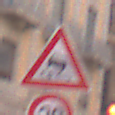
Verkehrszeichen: SchleuderOderRutschgefahr
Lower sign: Geschwindigkeit20
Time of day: MorningAfternoon
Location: Outdoor (Urban)
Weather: PartlyCloudy
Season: NotSpecified
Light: Natural